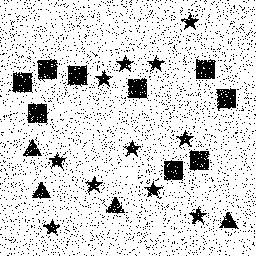
Squares: 9
Triangles: 4
Stars: 11
Total shapes: 24